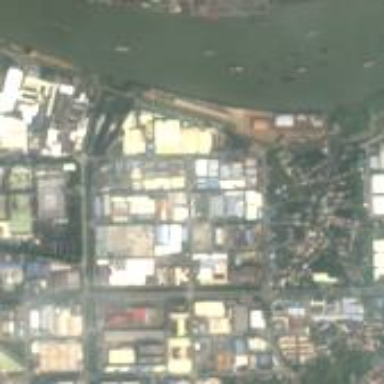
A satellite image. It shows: Industrial area.